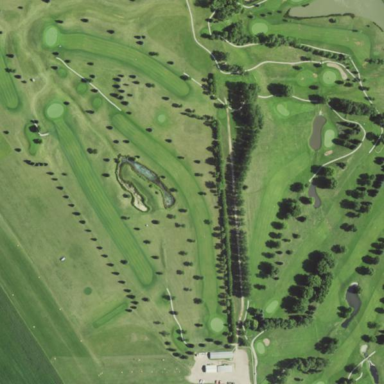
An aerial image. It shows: Golf course.